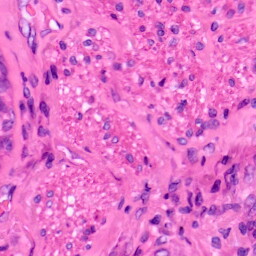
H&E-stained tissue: Lung